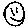
Label: smiley face